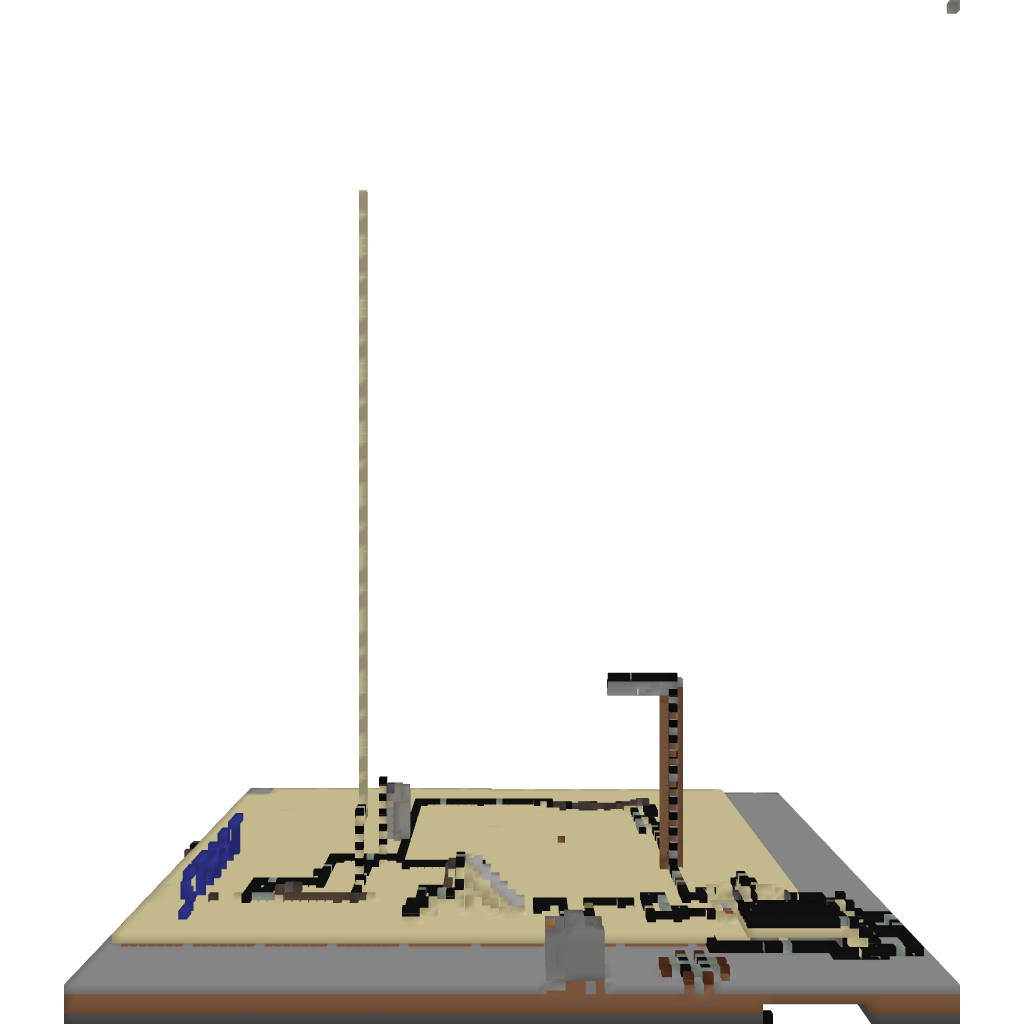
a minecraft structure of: MouseTrap